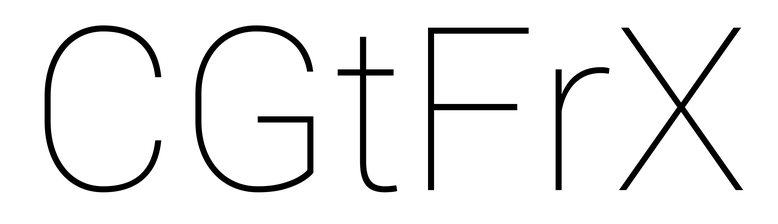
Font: Roboto_Thin